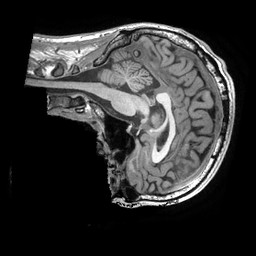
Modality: T1w
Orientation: sagittal
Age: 29
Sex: male
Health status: healthy
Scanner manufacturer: ge